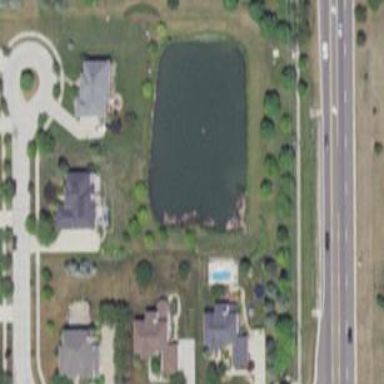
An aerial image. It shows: Picturesque pond located within basin area.